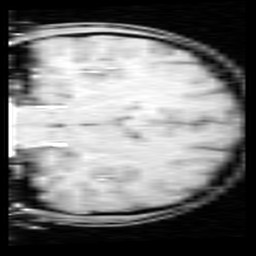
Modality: inplaneT1
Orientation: coronal
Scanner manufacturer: ge
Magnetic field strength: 3 T
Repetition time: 0.3 s
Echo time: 0.003408 s